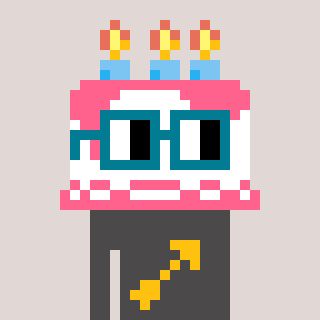
a pixel art character with square dark green glasses, a cake-shaped head and a grayscale-colored body on a warm background